Interaction volume radius: 5 \u00c5
Interaction volume height: 40 \u00c5
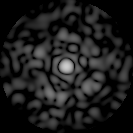
Disorder parameter: 0.8544